Question: All,I knew we can set a column editable for a 'DataGridView'.
And when finish editing the cell. the 'CellEndEdit' event would be triggered.
But I just want to know why didn't end the edit of cell when I click the blank area of 'DataGridView'. And click the area out of 'DataGridView' doesn't trigger it too. only clicking the other cells could make it happen. It really doesn't make sense. Could anyone know why ? and How to make it ? It try to use the Click event of the 'DataGridView', But When I click the cell, It also trigger the 'DataGridView_click' event.
'''
private void dgvList_Click(object sender, EventArgs e)
{
dgvFileList.EndEdit();
}
'''

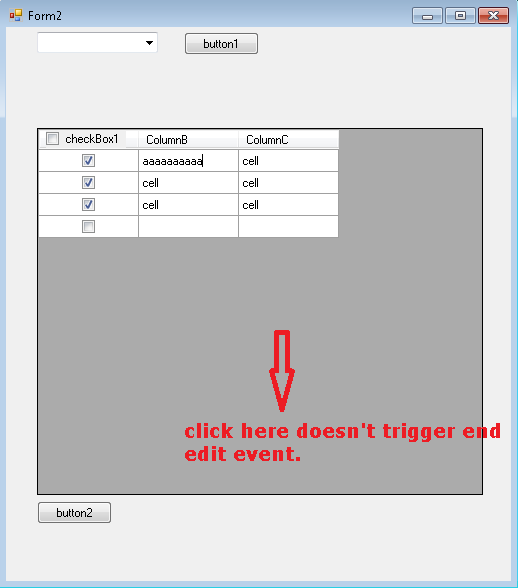
Answer: Try using the HitTest function in the MouseDown event of the grid:
'''
void dgvFileList_MouseDown(object sender, MouseEventArgs e) {
DataGridView.HitTestInfo hit = dgvFileList.HitTest(e.X, e.Y);
if (hit.RowIndex < 0 | hit.ColumnIndex < 0) {
dgvFileList.EndEdit();
}
}
'''
Clicking outside the DataGridView control would require hitting a focusable control.